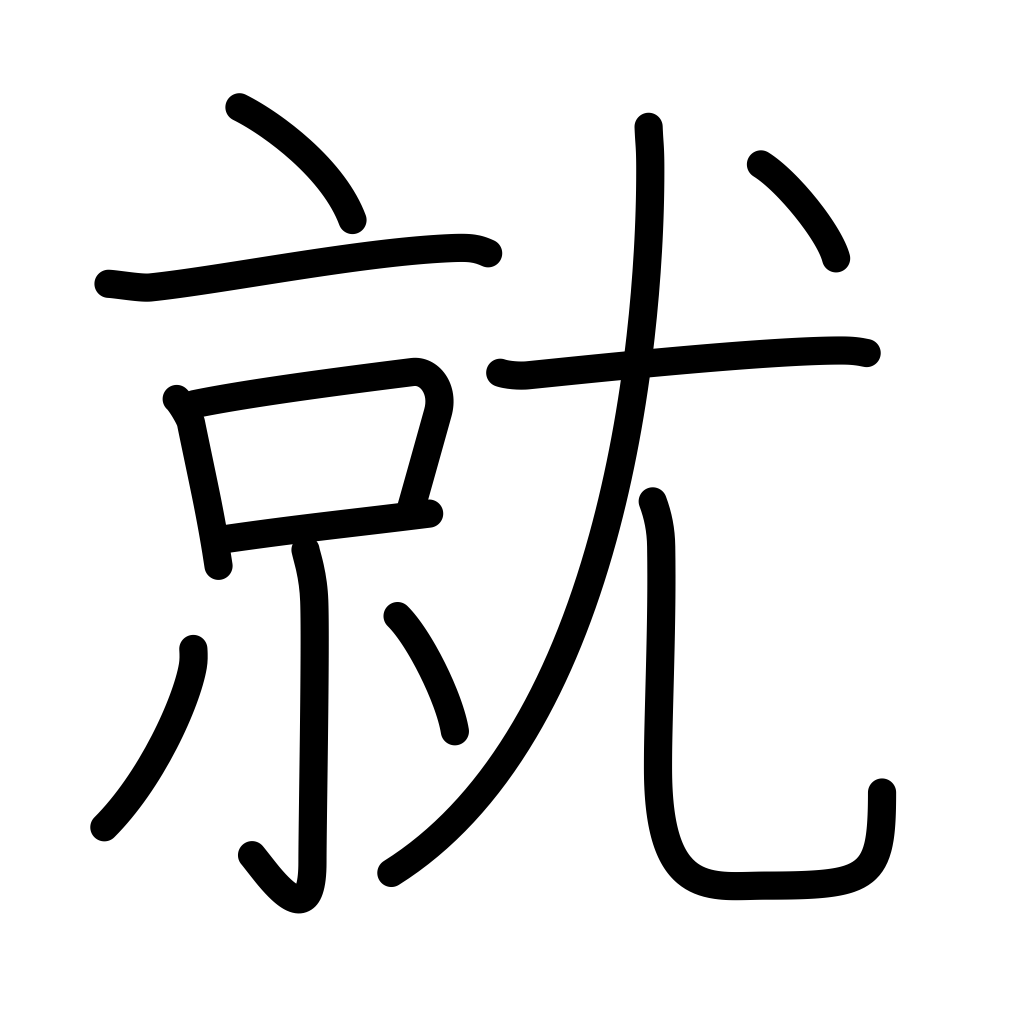
Meaning: concerning, settle, take position, depart, study, per